Question: I'm writing a Win32 plug-in DLL for a third-party MFC app. The DLL needs to display a modal dialog. When I do this using 'DialogBox()' or other plain Win32 API (e.g. I tried to write my own modal loop), the main application's window doesn't redraw all elements: it redraws standard elements, but not the client area. Modeless dialogs display just fine.

I suspect this happens because MFC doesn't really have modal dialogs in Win32 sense. It can only have one message loop and a separate loop in 'DialogBox()' disrupts its delicate machinery. Here's <URL>.
. Here's a link to the <URL>; it may contain some additional information.
. Thanks everyone; I really appreciate all the advice, it certainly helps me to get the big picture of how things fit together. The first path I'm going to explore is to use native MFC 'modal' dialogs. (Since I do all this from Python, I'll use Python bindings for MFC, 'pywin32'). This will take some time; when it's ready, I'll update the post with results.
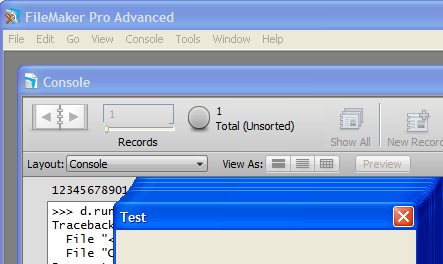
Answer: Every thread can have a message loop. Put your modal dialog into a separate thread and emulate the standard behavior of Windows by disabling the parent window.
after some discussion (see below) it appears that the parent code behaves incorrectly.
Still, I think there are possible workarounds. One could be a parent window (to the modal dialog, but child to the one that currently behaves incorrectly) that overlays the erroneous window content, but redraws it from a DC in memory to mimic correct behavior. Of course the parent window still would have to be disabled. Another solution may be to subclass the parent window, to correct the behavior. Since the plugin would run within the same process, the implementation should be straightforward.